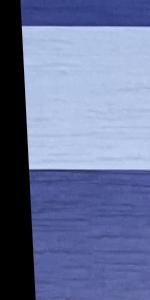
Label: Empty